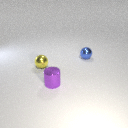
small blue metal sphere behind small yellow metal sphere